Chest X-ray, AP view. Patient: 59 years old, sex M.
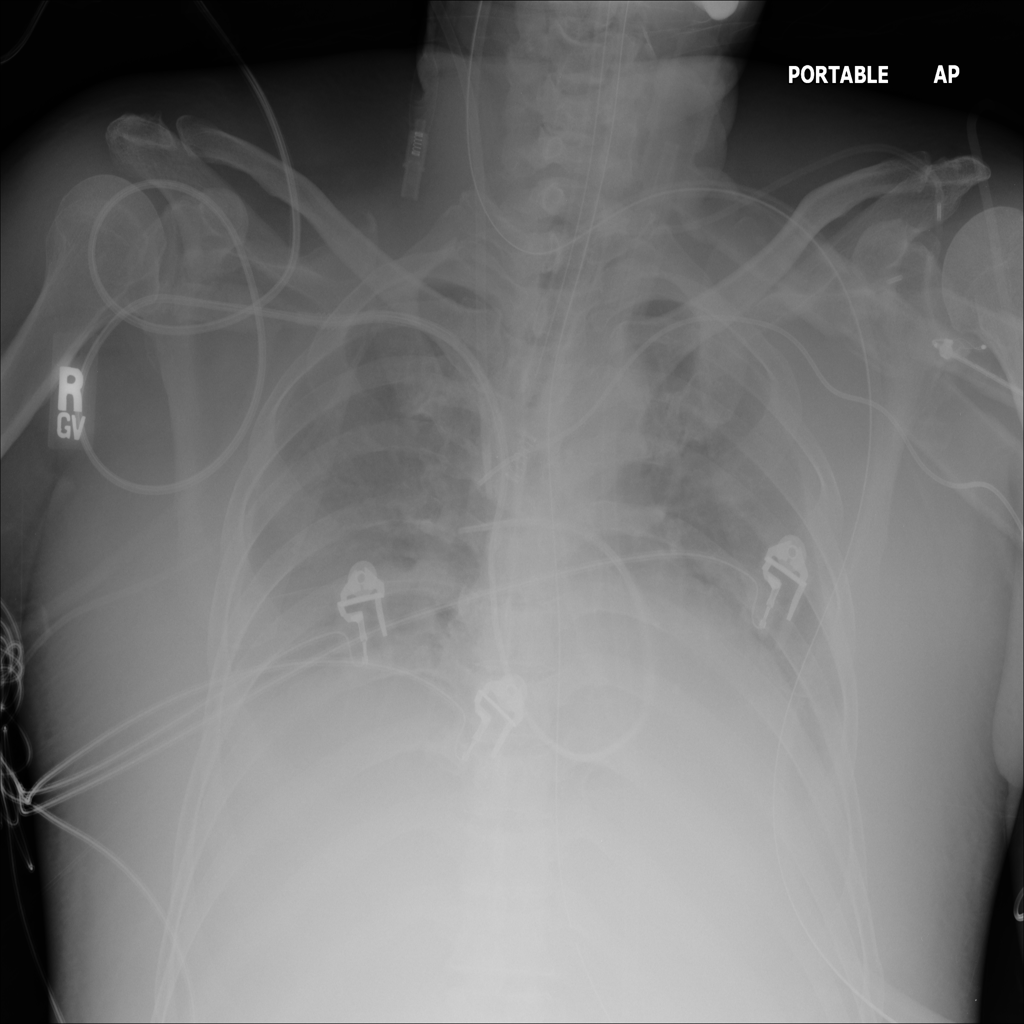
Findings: No Finding